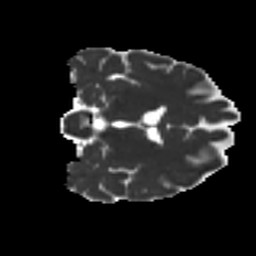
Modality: MD
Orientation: coronal
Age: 34
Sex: female
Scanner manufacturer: ge
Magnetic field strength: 3 T
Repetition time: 7.8 s
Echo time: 0.0606 s